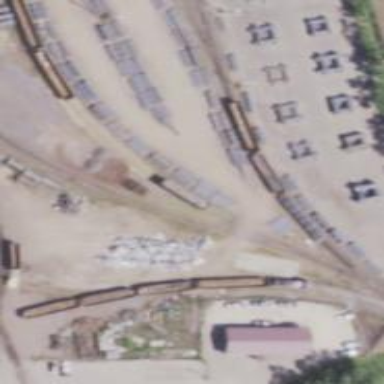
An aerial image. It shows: Railway spur service.